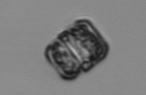
Label: Thalassiosira